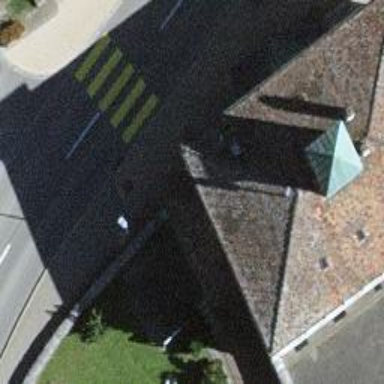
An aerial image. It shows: Stone slabs steps on the road.